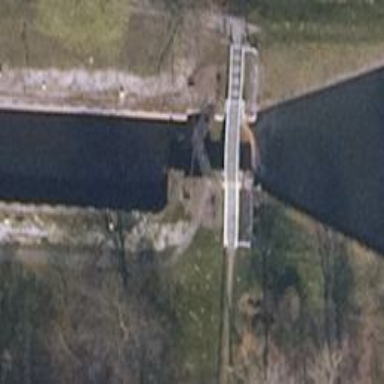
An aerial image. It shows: Canal with lock obstacle.